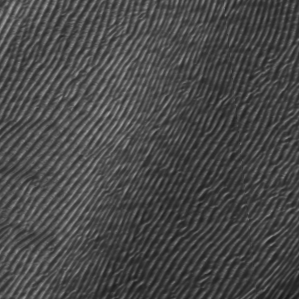
Label: frost